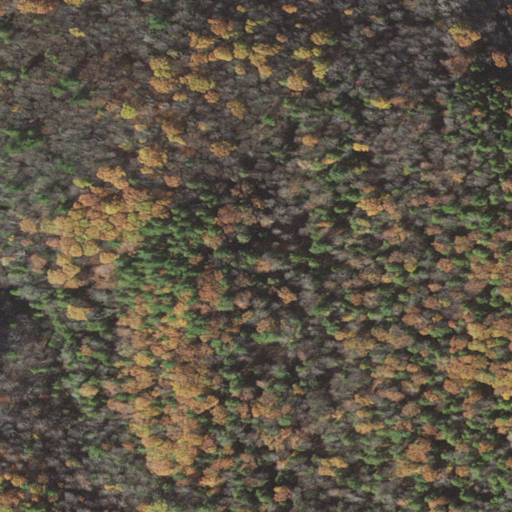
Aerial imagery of mountain in Massachusetts named Dunbar Hill containing mixed forest, deciduous forest, woody wetlands, and evergreen forest